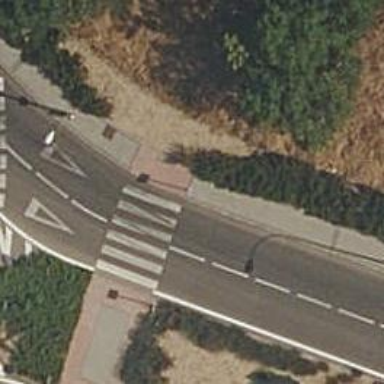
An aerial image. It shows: Uncontrolled road crossing.